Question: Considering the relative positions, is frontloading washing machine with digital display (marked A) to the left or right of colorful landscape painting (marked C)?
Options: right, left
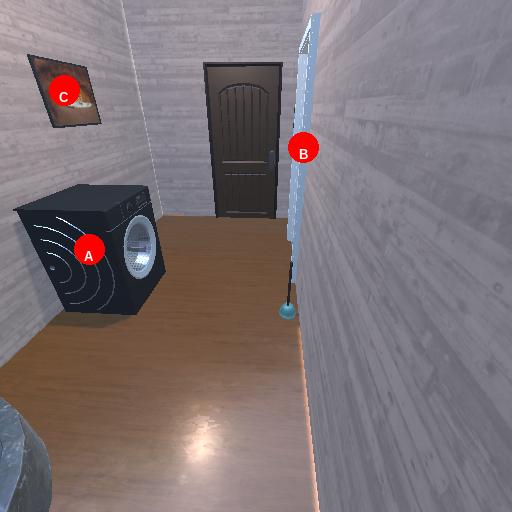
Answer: right